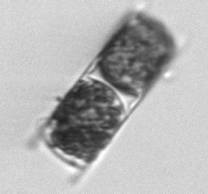
Label: Hemiaulus